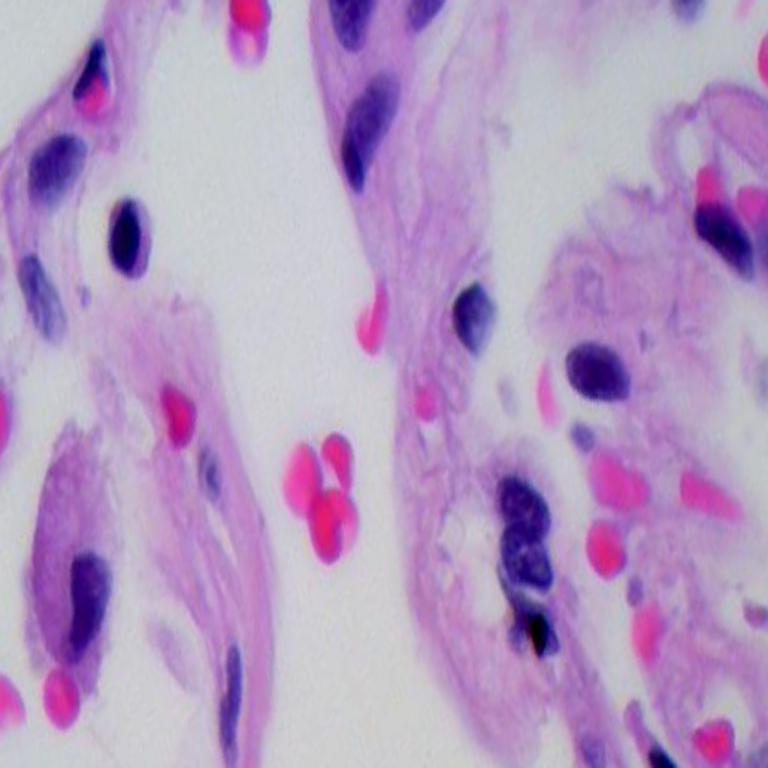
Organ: lung
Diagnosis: benign